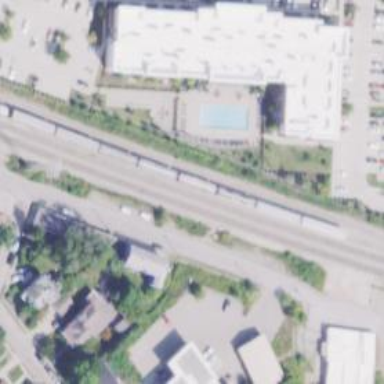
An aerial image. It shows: Railway siding with rails.